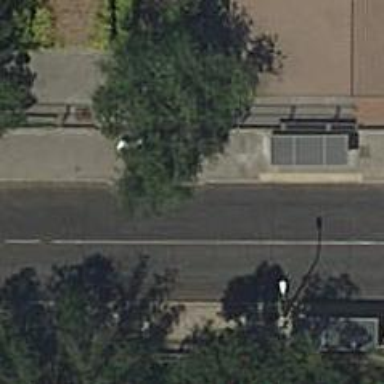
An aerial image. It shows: Residential road with asphalt surface and sidewalks on both sides.